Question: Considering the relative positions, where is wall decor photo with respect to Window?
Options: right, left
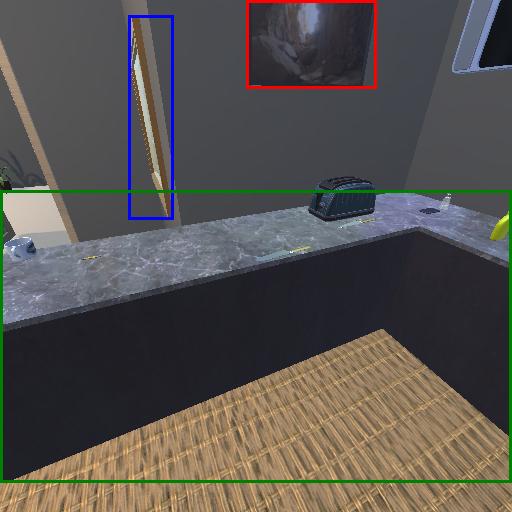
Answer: right